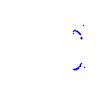
Particle: proton